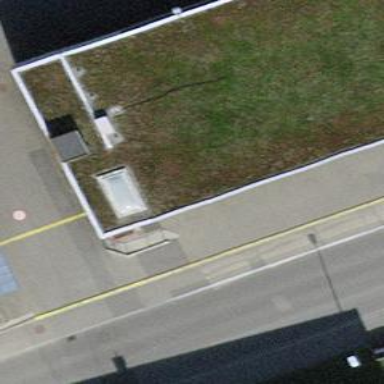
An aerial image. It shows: Police building.